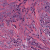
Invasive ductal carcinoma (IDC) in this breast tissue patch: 1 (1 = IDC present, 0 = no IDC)